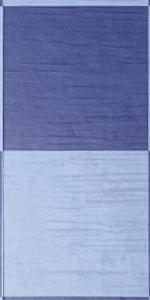
Label: Empty